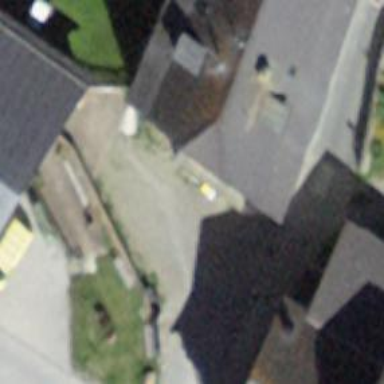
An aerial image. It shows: Post office.